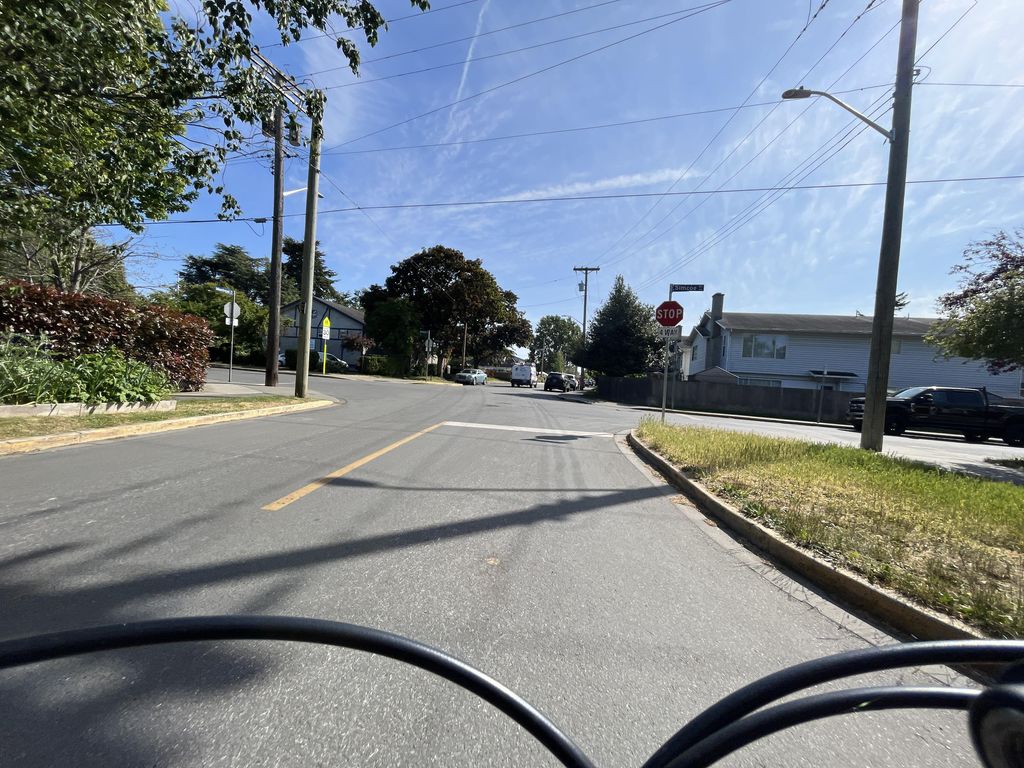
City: victoria